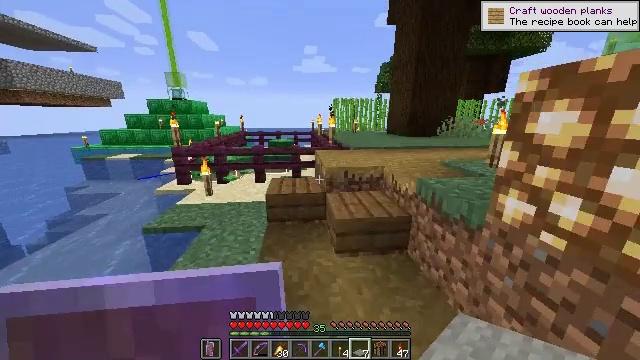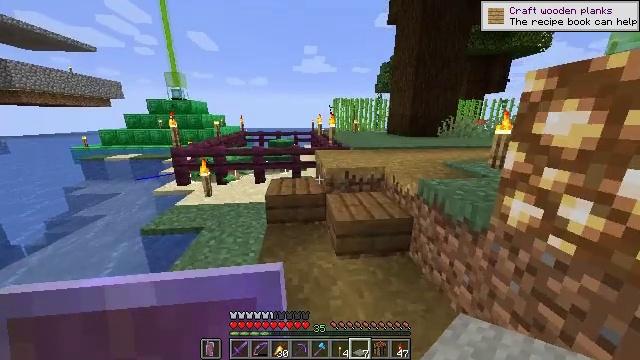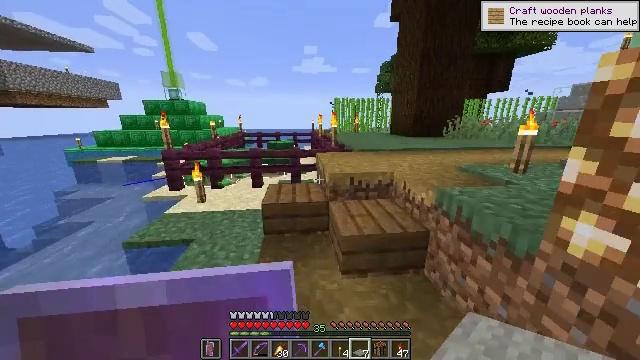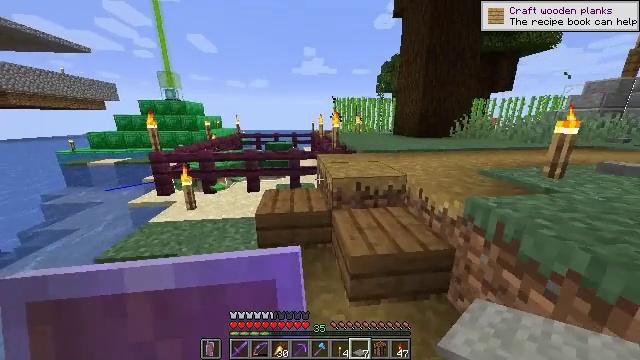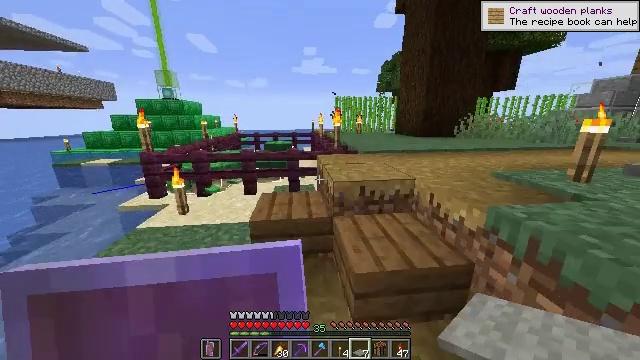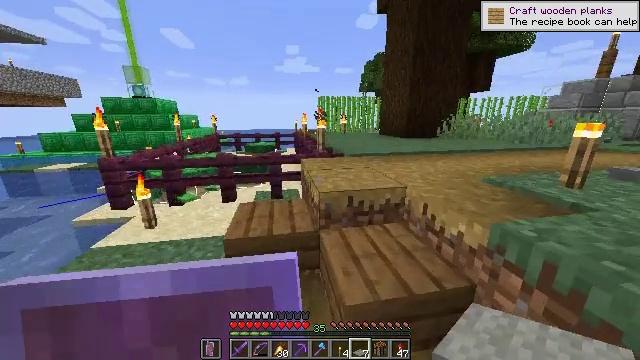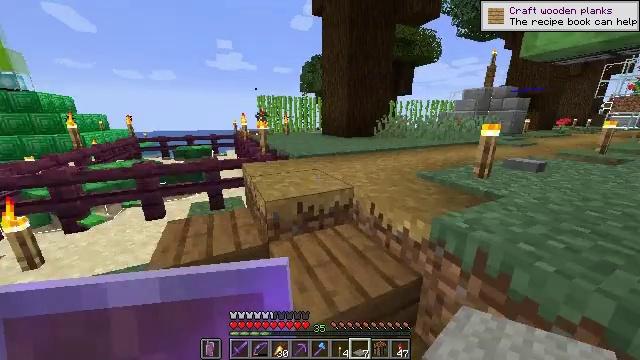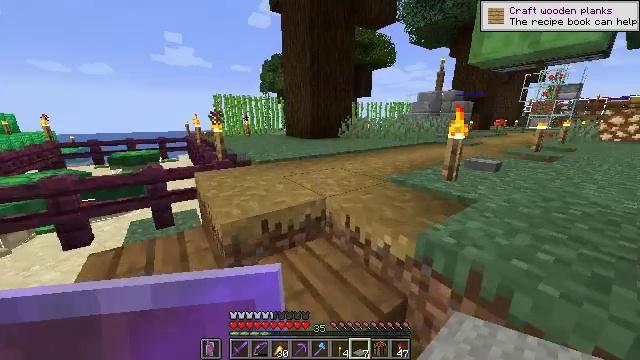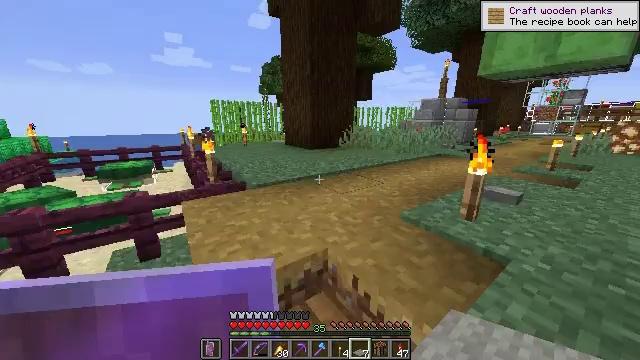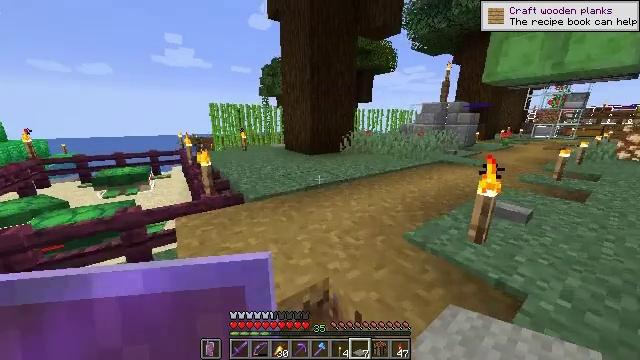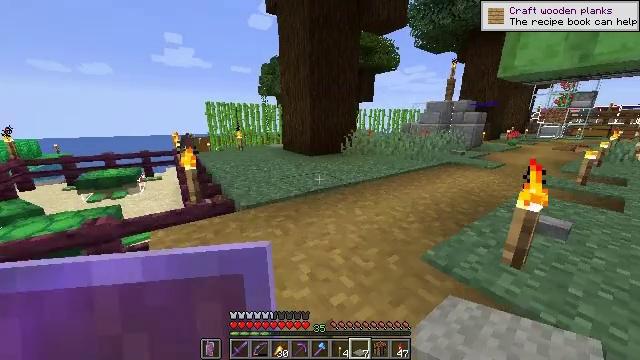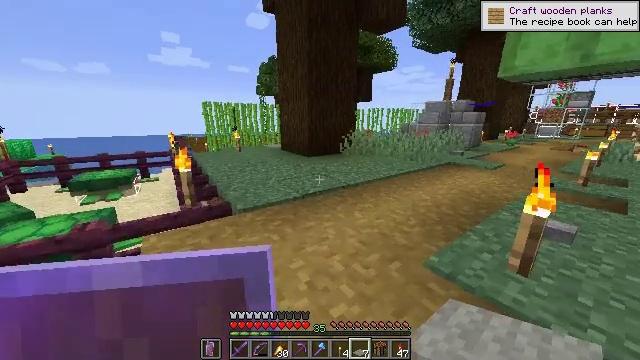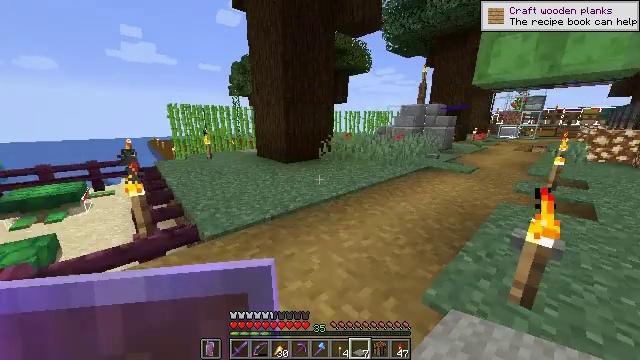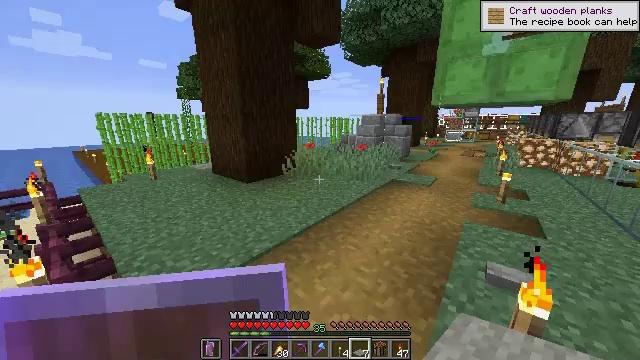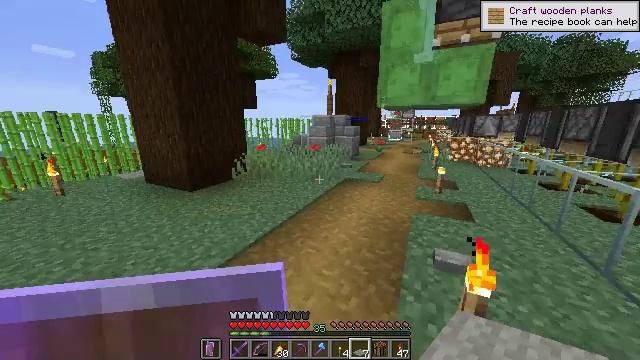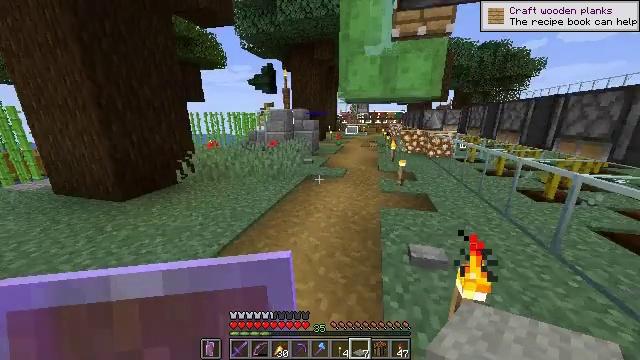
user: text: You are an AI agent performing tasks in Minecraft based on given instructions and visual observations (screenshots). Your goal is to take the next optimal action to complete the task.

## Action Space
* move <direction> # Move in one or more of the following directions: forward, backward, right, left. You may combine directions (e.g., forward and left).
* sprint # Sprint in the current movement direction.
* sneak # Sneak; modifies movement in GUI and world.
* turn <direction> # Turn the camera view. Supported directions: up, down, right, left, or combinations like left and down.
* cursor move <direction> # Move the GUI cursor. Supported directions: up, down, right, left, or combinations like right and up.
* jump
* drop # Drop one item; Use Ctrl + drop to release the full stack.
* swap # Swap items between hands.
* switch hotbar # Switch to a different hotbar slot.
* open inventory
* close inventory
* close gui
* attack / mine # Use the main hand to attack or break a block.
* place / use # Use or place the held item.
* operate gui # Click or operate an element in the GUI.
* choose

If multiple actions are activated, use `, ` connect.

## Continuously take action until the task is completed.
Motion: motion action
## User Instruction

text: Mine the yellow carpet off the floor.
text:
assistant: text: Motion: move forward, sprint
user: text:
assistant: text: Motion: move forward, sprint
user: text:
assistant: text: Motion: move forward, sprint
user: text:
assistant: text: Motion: move forward, sprint
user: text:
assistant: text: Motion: move forward, sprint, turn right
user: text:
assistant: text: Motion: move forward, sprint, turn right
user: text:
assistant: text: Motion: move forward, sprint, turn right
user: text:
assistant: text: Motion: move forward, sprint
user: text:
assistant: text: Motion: move forward, sprint
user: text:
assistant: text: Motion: move forward, sprint
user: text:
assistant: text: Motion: move forward, sprint
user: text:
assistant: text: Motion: move forward, sprint, turn right
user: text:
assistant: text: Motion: move forward, sprint, turn right
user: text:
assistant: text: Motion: move forward, sprint, turn right
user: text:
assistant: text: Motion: move forward, sprint, turn right and down
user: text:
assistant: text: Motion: move forward, sprint, turn right
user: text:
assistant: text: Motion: move forward, sprint
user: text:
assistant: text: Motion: move forward, sprint
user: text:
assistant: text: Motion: move forward, sprint
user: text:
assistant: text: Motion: move forward, sprint
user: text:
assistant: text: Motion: move forward, sprint
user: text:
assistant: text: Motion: move forward, sprint, turn right
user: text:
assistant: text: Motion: move forward, sprint, turn right
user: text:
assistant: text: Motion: move forward, sprint, turn right
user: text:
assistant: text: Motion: move forward, sprint
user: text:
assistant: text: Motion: move forward, sprint
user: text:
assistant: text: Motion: move forward, sprint, turn left
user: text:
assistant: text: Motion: move forward, sprint, turn left
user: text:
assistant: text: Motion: move forward, sprint, turn left
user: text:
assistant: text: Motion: move forward, sprint